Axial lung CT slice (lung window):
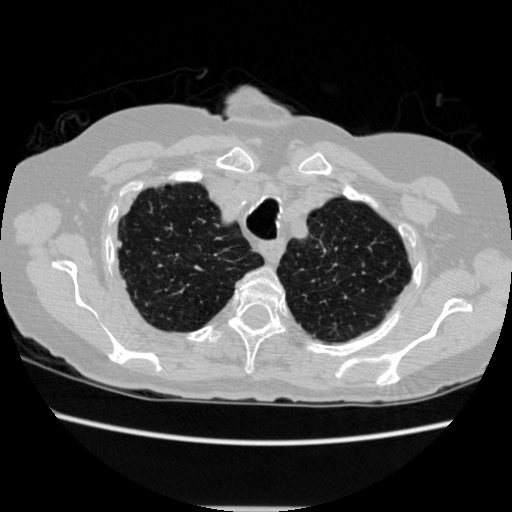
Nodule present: no